Question: I was revisiting how to connect to a database using in .
I created a project () and added the relevant JAR file for database connection in the external JAR files section (). But still I was getting the 'java.lang.ClassNotFoundException'.
I went through other posts and found a solution. Someone suggested to copy the JAR file into the folder of the project. I did that and it worked.
Is adding external files like we used to on eclipse still relevant?
Also, I keep getting this caution sign on the projects () to which I add external JARs.

The same thing is no problem when working on normal java projects.
My eclipse version is Luna, Java version is 8 and Apache version is 7.
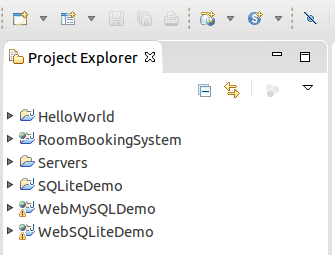
Answer: What you had done allowed Eclipse to resolve the classes during development but not for deployment.
Since you're building a servlet you have to set up the project in a way that will successfully deploy as a servlet. Moving the jar to WEB-INF/lib works because all the jars in that directory will be on the default classpath for the servlet.